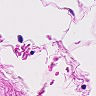
Metastatic tissue present: no